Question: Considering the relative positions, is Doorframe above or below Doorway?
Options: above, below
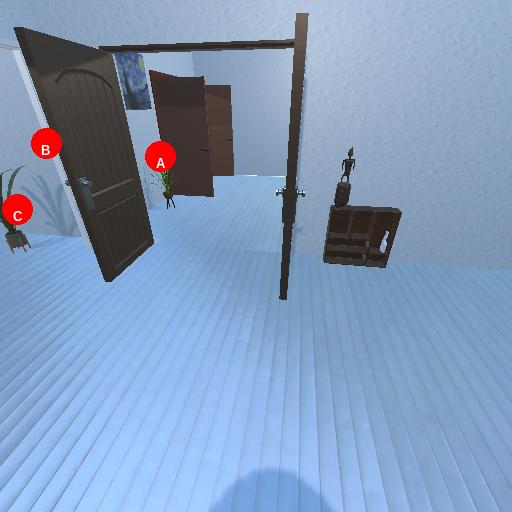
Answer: above